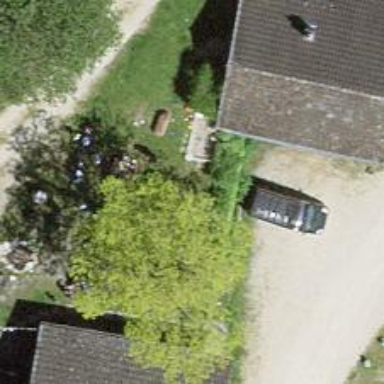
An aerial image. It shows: Farm shop.